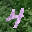
Label: 4